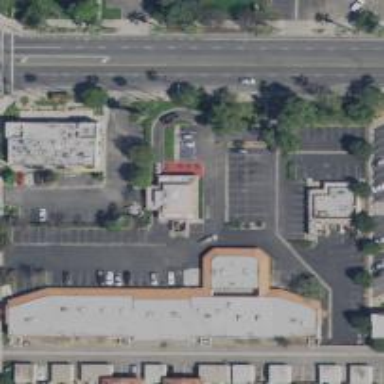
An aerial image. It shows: Parking space is available.